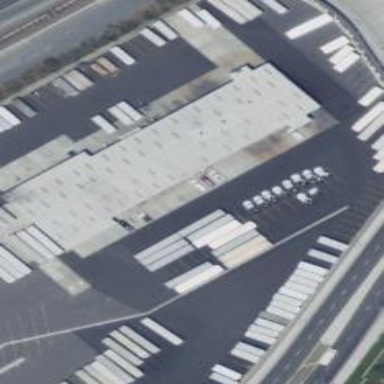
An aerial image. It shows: Warehouse.